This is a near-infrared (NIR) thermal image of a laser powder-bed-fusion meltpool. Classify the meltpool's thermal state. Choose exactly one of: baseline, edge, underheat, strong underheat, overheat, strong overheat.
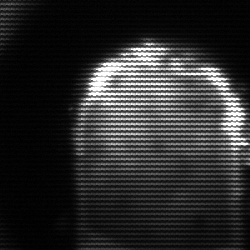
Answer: baseline